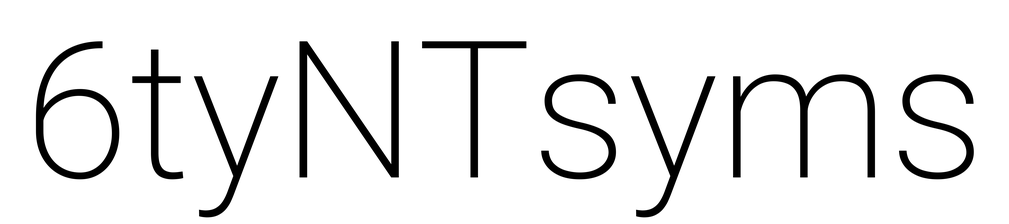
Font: Roboto_ExtraLight